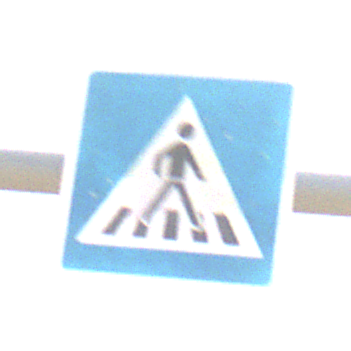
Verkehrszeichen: FussgaengerueberwegLinks
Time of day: MorningAfternoon
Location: Outdoor (Suburban)
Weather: PartlyCloudy
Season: NotSpecified
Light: Natural